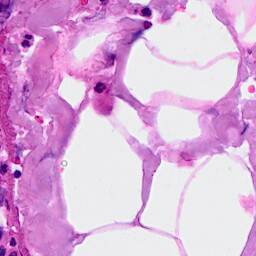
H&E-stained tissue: Breast